Question: <URL>
How can I prevent this screen from rotating in iOS 6 when I am not the one pushing the view controller? Scenario being I create a new contact, and the user then presses either the 'Create new contact' or 'Add to existing contact' buttons. The screen produced is the ABNewPersonViewController but because I do not have direct access to the rotation methods, I am unable to prevent it from rotating.

The above image is taken from a subclass of the 'ABUnknownPersonViewController', in this subclass the only functionality I have implemented is to override the rotation methods as follows:
'''
- (BOOL)shouldAutorotate
{
return NO;
}
- (BOOL)shouldAutorotateToInterfaceOrientation:(UIInterfaceOrientation)toInterfaceOrientation
{
if(toInterfaceOrientation == UIInterfaceOrientationPortrait)
return YES;
return NO;
}
'''
However, the issue is, I cannot then subclass the 'ABNewPersonViewController' screen that is pushed when one of the buttons in the above image is pressed to override the rotation on iOS 6. Any ideas on how I can legitimately get access to these buttons OR override the rotation on the screen that is pushed to prevent it from doing so?
I attempted to create a category on the 'ABNewPersonViewController' and 'ABUnknownPersonViewController' that overrode the rotation methods (not ideal, I know) and then globally imported, but this did not work. Other than this, I am completely stuck for ideas on how to override this behaviour. Any suggestions?
Is it possible to gain a reference to the buttons in that 'UITableView' and override the methods they call? Or is this in violation of Apple terms by accessing private APIs? Trying to investigate this approach so far and not really getting anywhere.
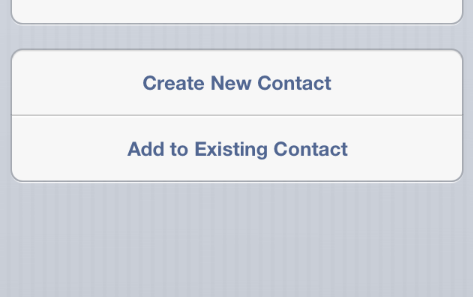
Answer: On iOS 6, rotation handling has changed. There are two options to prevent the rotation:
1. You can set your whole app to only support portrait orientation in your Info.plist.
2. You can override a method in your application delegate: - (NSUInteger)application:(UIApplication *)application supportedInterfaceOrientationsForWindow:(UIWindow *)window
{
return UIInterfaceOrientationMaskPortrait;
}
As that method is called on your delegate whenever the orientation changes or a new view controller is pushed, you can even use it to temporarily disable landscape display: // In AppDelegate.h:
@property (nonatomic) BOOL portraitOnly;
// In AppDelegate.m:
- (NSUInteger)application:(UIApplication *)application supportedInterfaceOrientationsForWindow:(UIWindow *)window
{
return _portraitOnly ? UIInterfaceOrientationMaskPortrait : UIInterfaceOrientationMaskAllButUpsideDown;
}
// to switch to portrait only:
((AppDelegate *)[UIApplication sharedApplication].delegate).portraitOnly = YES;
// to switch back to allowing landscape orientations as well:
((AppDelegate *)[UIApplication sharedApplication].delegate).portraitOnly = NO;
Both methods are perfectly acceptable for App Store submission, as these only use published and documented behavior.